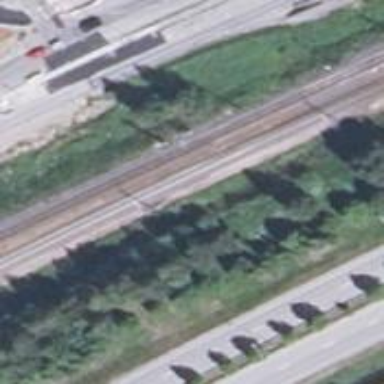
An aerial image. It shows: Railway track with electrified contact lines. The track belongs to class B1.